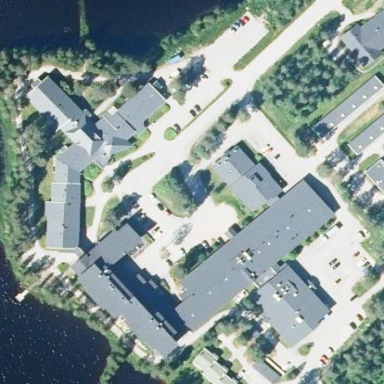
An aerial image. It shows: Hospital.